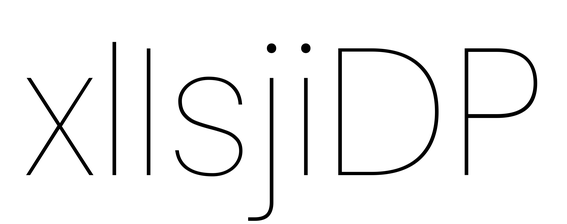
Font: Poppins-Thin